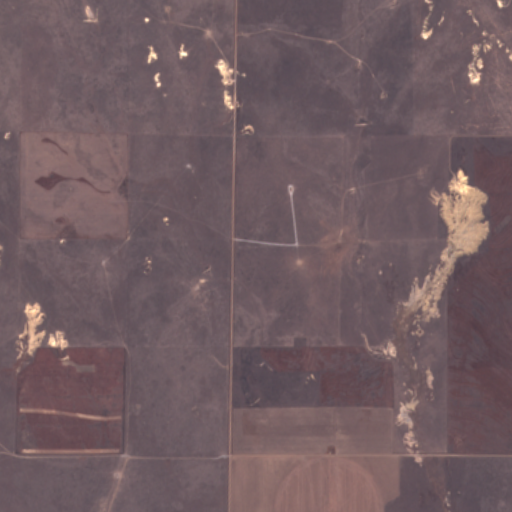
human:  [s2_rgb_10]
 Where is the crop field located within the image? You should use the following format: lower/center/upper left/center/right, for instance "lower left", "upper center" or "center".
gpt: The crop field is located in the lower right of the image.
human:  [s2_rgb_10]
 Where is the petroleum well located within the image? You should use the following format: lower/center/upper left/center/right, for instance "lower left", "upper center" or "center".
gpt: The petroleum well is located in the upper right of the image.
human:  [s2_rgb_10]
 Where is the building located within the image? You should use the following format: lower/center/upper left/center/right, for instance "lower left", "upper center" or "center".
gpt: The building is located in the lower center of the image.
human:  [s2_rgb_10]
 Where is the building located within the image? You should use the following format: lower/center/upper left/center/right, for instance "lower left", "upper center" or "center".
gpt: The building is located in the lower center of the image.
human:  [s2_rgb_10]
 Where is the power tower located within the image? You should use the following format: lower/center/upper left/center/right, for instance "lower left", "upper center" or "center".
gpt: There is no power tower in the image.